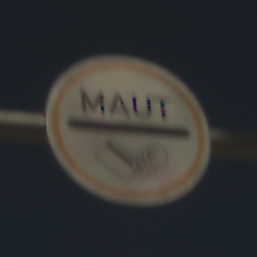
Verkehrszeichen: MautflichtigeStrecke
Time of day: Midday
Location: Outdoor (Beach)
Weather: PartlyCloudy
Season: NotSpecified
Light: Natural